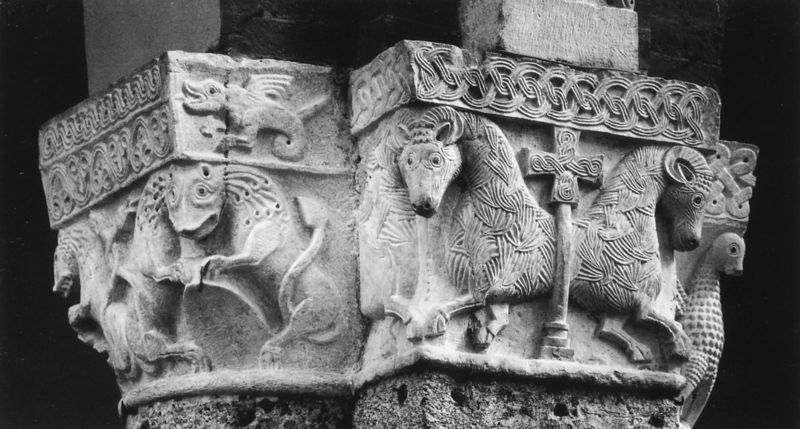
Titel: Kapitelle
Standort: Mailand, S. Ambrogio (EU - I)
Schlagwörter: vogel, weiß, grau, marmor, schwarz, säule, säulen, tier, tiere, ornament, stein, pferd, fell, schwanz, relief, querformat, detail, ornamente, foto, fotografie, photographie, schaf, kreuz, schwarzweiß, kapitell, photo, apokalypse, fabelwesen, löwe, bock, ziege, drachen, drache, kapitel, widder, steinbock, keltenknoten, fabelweesen